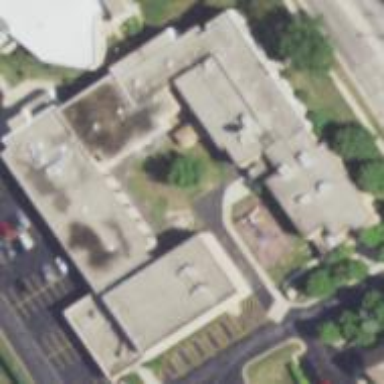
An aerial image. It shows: School building.